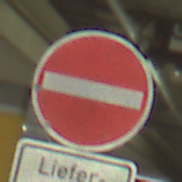
Verkehrszeichen: VerbotDerEinfahrt
Zusatzzeichen unten: BesondereFahrzeugeUndTransportgueter5
Umgebung: Indoor, Special
Tageszeit: NotSpecified
Wetter: NotSpecified
Licht: Artificial
Jahreszeit: NotSpecified
Kontrast: HighContrast